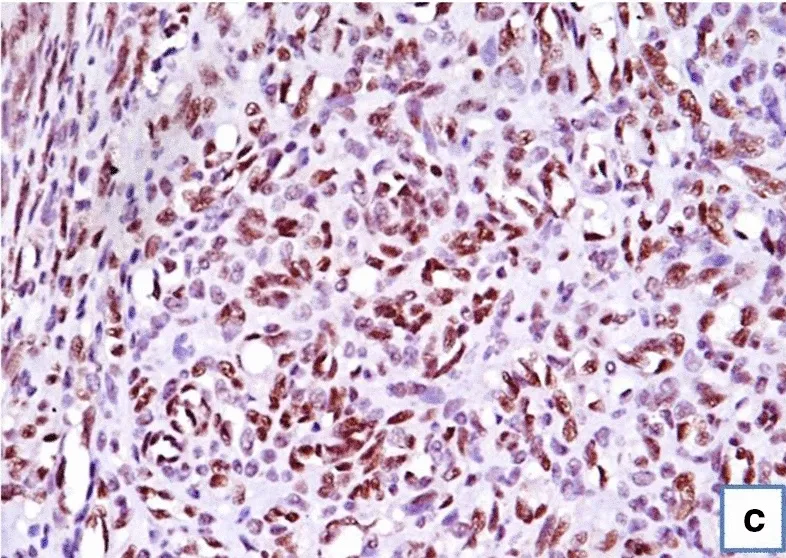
Histopathology of Kaposiform haemangioendothelioma. C; Immunostaining for CD31 showing diffuse cytoplasmic positivity in tumor cells.
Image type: pathology (immunostaining)